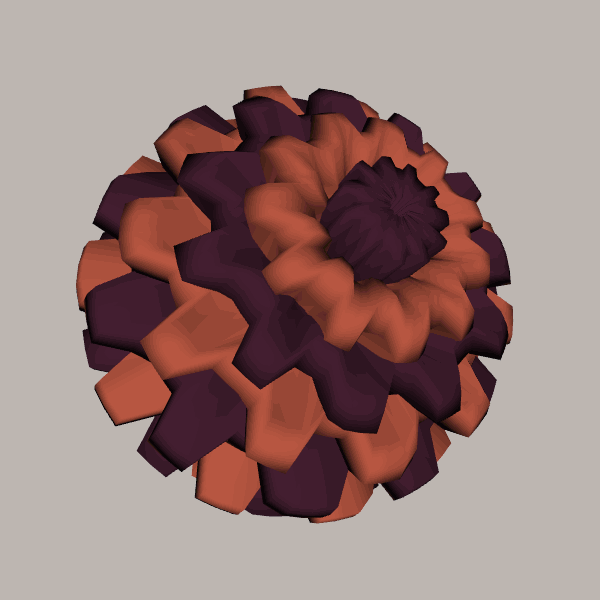
Background: light